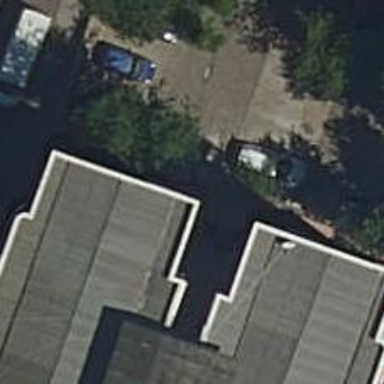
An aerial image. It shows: Paved footway with ramp.